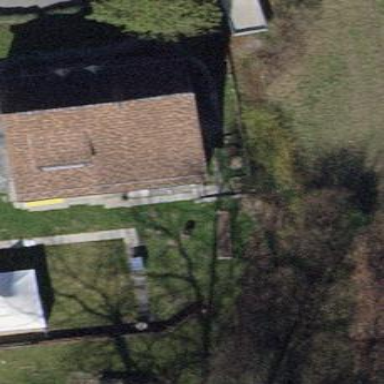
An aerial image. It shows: Simple and straightforward house.